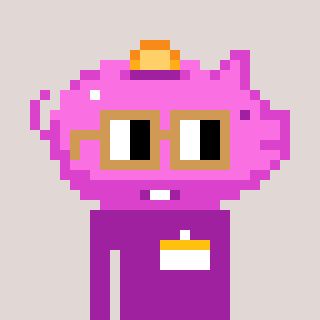
a pixel art character with square brown glasses, a piggybank-shaped head and a magenta-colored body on a warm background